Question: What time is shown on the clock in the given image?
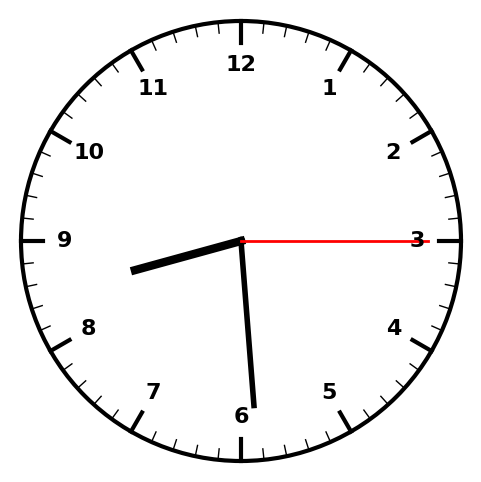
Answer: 08:29:15